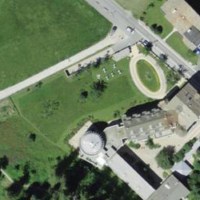
EUNIS habitat code: 54
Species observed at this site:
Saxifraga rotundifolia
Sorbus aucuparia
Rumex alpinus
Convolvulus tricolor